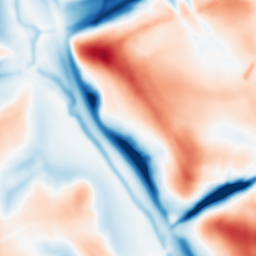
Category: multiscale
Decomposition family: dog
Decomposition parameters: sigma_low: 2
sigma_high: 20
Upsampling method: lanczos
Upsampling parameters: scale: 4
Upsampling scale: 4